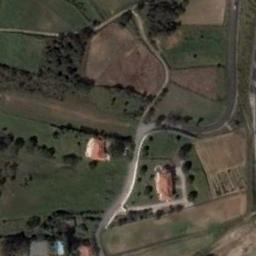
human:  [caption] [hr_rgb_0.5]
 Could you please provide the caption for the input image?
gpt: There are two red buildings on the terrace .

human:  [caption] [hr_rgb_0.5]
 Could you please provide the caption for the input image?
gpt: The bare and green terrace is next to some houses and trees .

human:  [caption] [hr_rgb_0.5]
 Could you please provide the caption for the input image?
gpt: There are paths and houses in a patch of brown and green terraces .

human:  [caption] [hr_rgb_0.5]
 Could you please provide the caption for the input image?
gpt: There are two houses with orange roofs by the terraces .

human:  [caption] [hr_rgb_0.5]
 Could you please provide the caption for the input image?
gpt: There are several buildings beside the terraces .